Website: macys
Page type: billing-address
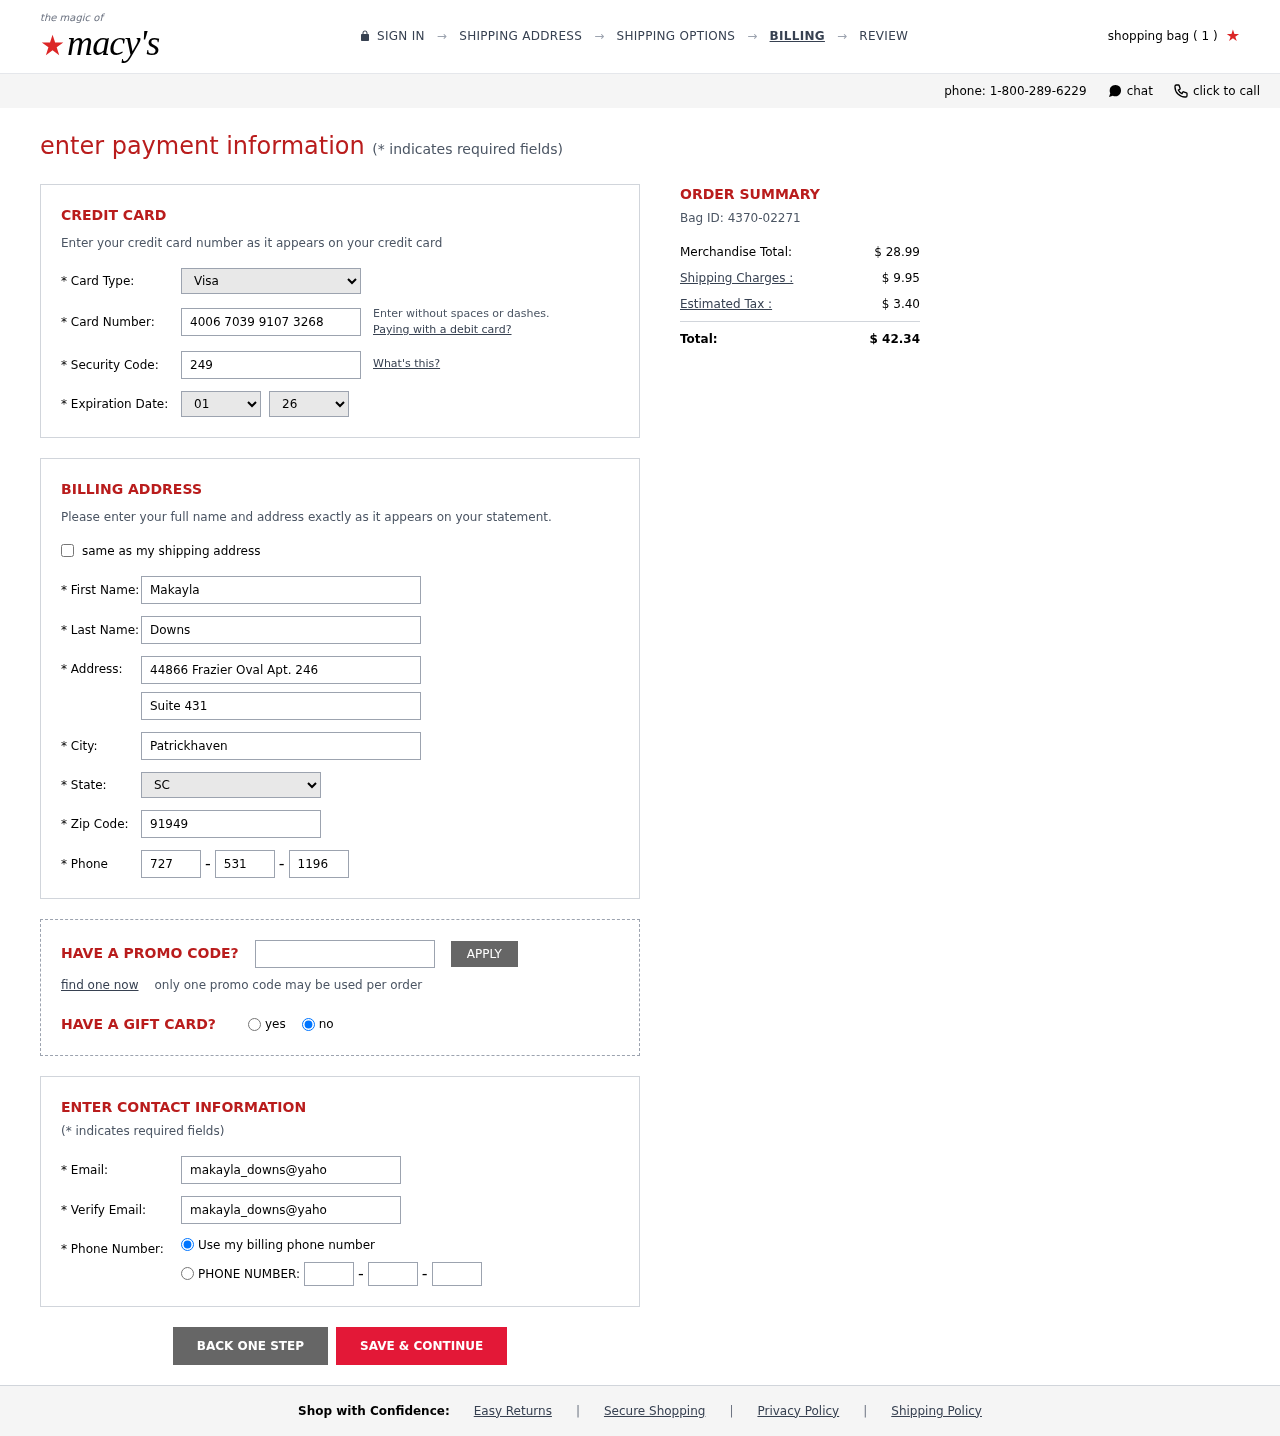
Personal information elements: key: PII_CARD_CVV
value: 249
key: PII_CARD_EXPIRY_MONTH
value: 01
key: PII_CARD_EXPIRY_YEAR
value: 26
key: PII_CARD_NUMBER
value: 4006 7039 9107 3268
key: PII_CARD_TYPE
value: Visa
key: PII_CITY
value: Patrickhaven
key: PII_EMAIL
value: makayla_downs@yahoo.com
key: PII_FIRSTNAME
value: Makayla
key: PII_LASTNAME
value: Downs
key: PII_PHONE_AREA
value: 727
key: PII_PHONE_PREFIX
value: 531
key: PII_PHONE_SUFFIX
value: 1196
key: PII_POSTCODE
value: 91949
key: PII_STATE_ABBR
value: SC
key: PII_STREET
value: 44866 Frazier Oval Apt. 246
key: PII_STREET2
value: Suite 431
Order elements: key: ORDER_NUM_ITEMS
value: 1
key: ORDER_ID
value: Bag ID: 4370-02271
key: ORDER_SUBTOTAL
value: $ 28.99
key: ORDER_SHIPPING_COST
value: $ 9.95
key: ORDER_TAX
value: $ 3.40
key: ORDER_TOTAL
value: $ 42.34